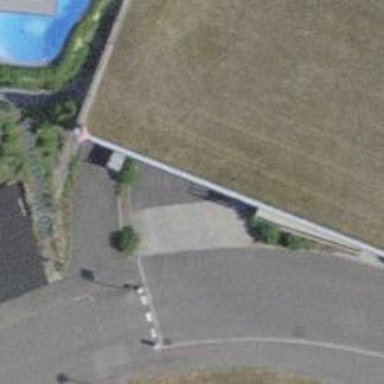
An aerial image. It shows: Parking entrance.